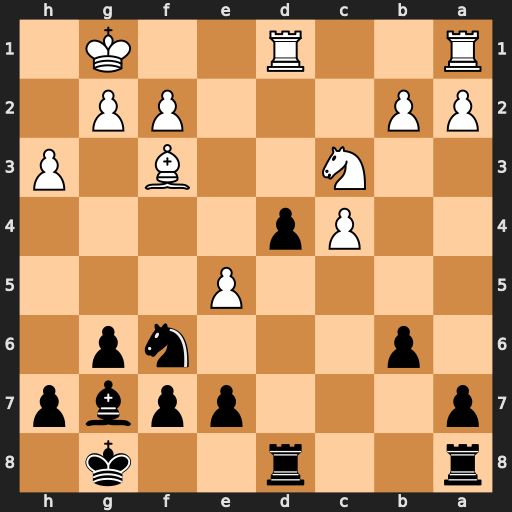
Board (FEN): r2r2k1/p3ppbp/1p3np1/4P3/2Pp4/2N2B1P/PP3PP1/R2R2K1
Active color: b
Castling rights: -
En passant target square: -
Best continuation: dxc3 Bxa8 Rxa8